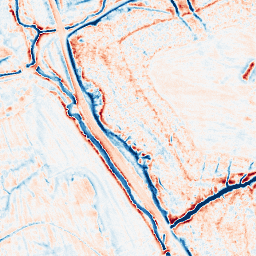
Category: edge_preserving
Decomposition family: anisotropic_diffusion
Decomposition parameters: iterations: 20
kappa: 10
gamma: 0.2
Upsampling method: sinc_blackman
Upsampling parameters: scale: 4
kernel_size: 16
Upsampling scale: 4